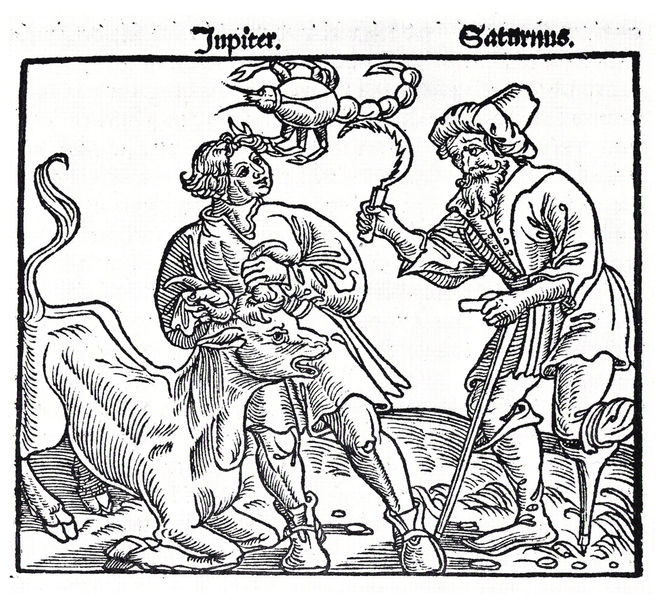
Titel: Jupiter. Saturnus.
Künstler: Georg Lemberger
Institution: (Seriendruck)
Schlagwörter: fuß, mann, schatten, weiß, frau, hut, männer, schwarz, zeichnung, gürtel, tier, alt, bart, gesichter, jung, blicke, falten, rahmen, steine, hände, boden, haare, gebeugt, bauern, stock, hufe, schwanz, bein, holzschnitt, schrift, schuhe, acker, grafik, graphik, kuh, rind, rand, knöpfe, linie, druck, sichel, stich, illustration, mäntel, schuh, allegorie, götter, ackerbau, hörner, jupiter, ochse, stier, turban, sternzeichen, krumm, sense, krebs, holzbein, drohen, klauen, faltens, tehen, krücke, jahreszeiten, amputiert, saturn, skorpion, planeten, haate, packen, behindert, temprament, planetendarstelung, klumpfuß